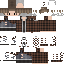
A male human skin with medium skin, wearing brown long hair dressed in a blue hoodie and black pants, featuring a closed mouth.